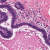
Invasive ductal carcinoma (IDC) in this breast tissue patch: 0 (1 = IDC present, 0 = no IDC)